Question: I'm banging my head with something stupid (at least I think so).
I need to place the red button at the far right of the screen. Right now I'm using a relative layout but it does not go all the way to the right.
Suggestions? :)
'''
android:layout_alignParentRight="true"
android:layout_centerVertical="true"
'''
Image:

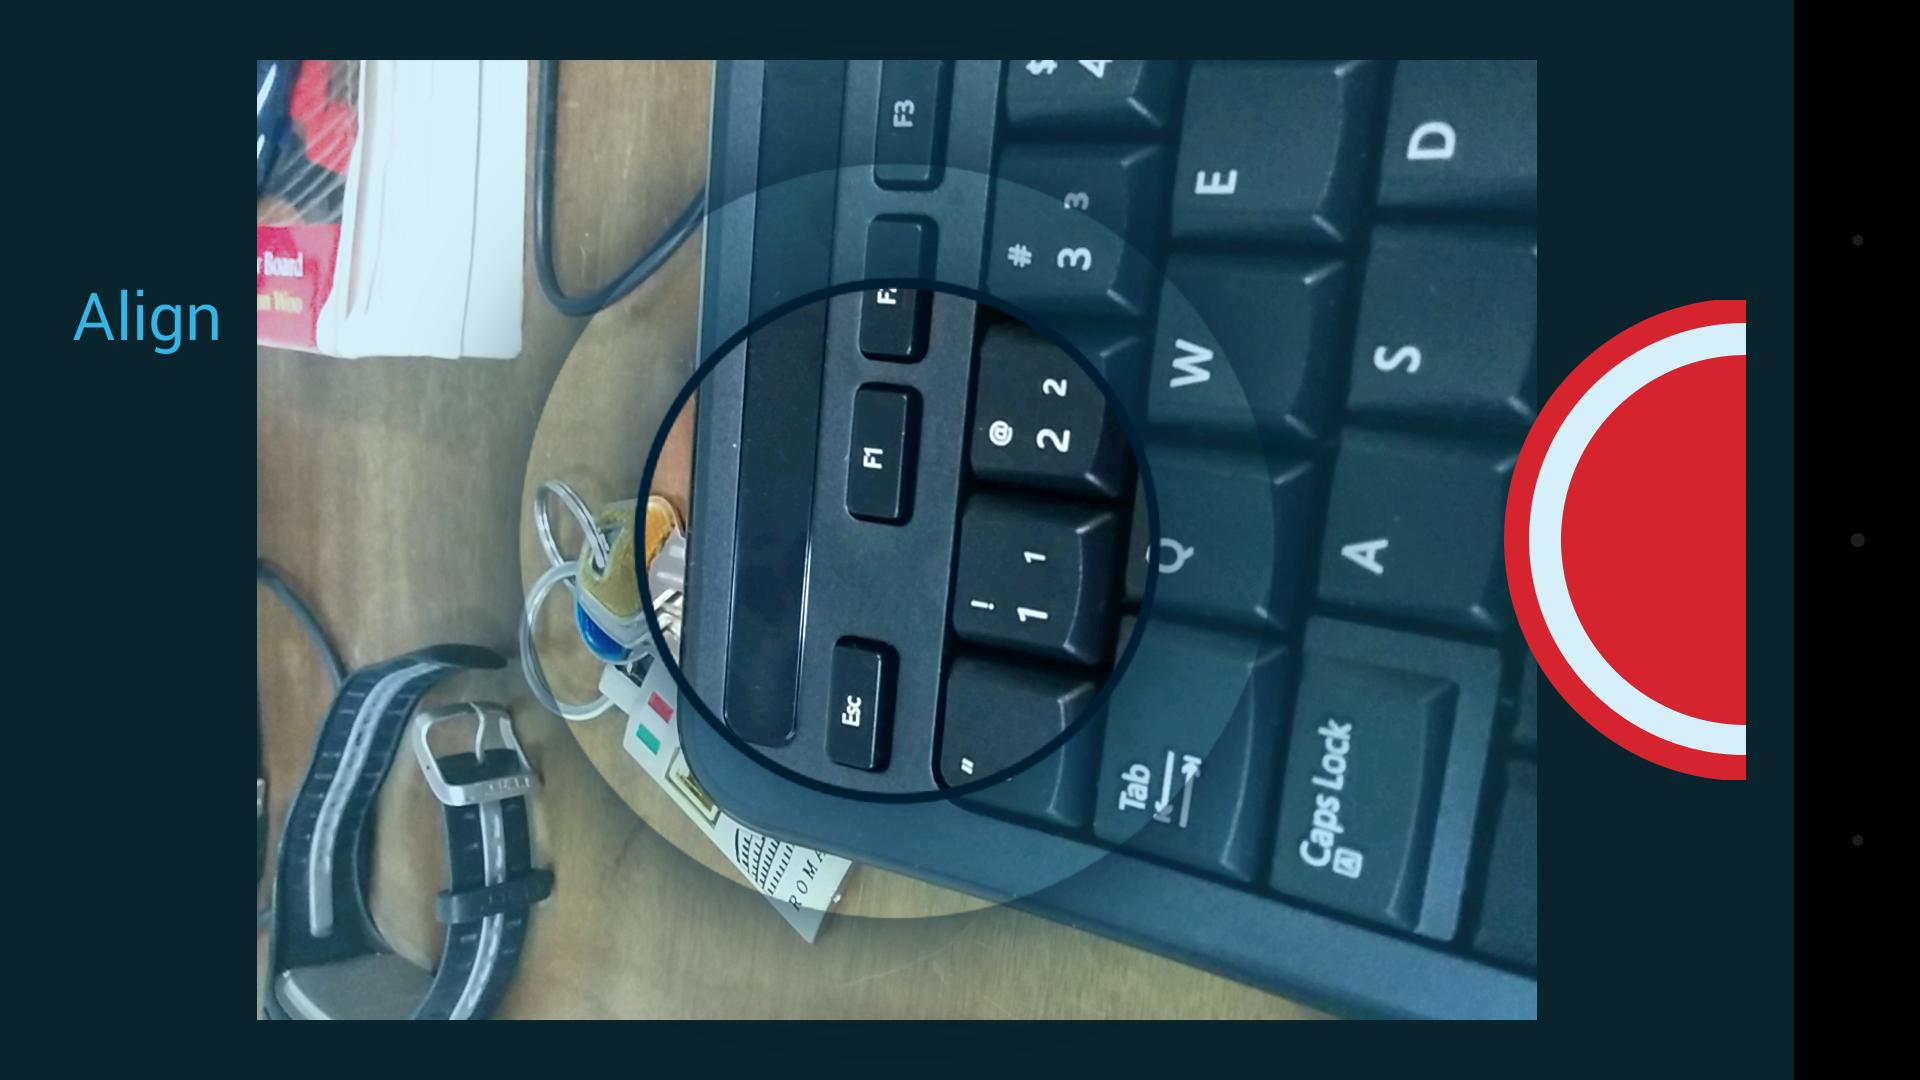
Answer: that's because
'''
android:paddingRight="@dimen/activity_horizontal_margin"
'''
value in parent of button in your code
it makes the parent to add "@dimen/activity_horizontal_margin" gap between the right most end of the parent and it's children
remove that line & check whether the display is ok for you...